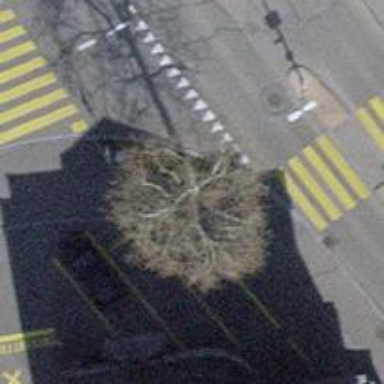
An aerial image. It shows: Asphalt sidewalk.